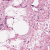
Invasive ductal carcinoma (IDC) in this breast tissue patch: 0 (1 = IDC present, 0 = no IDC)